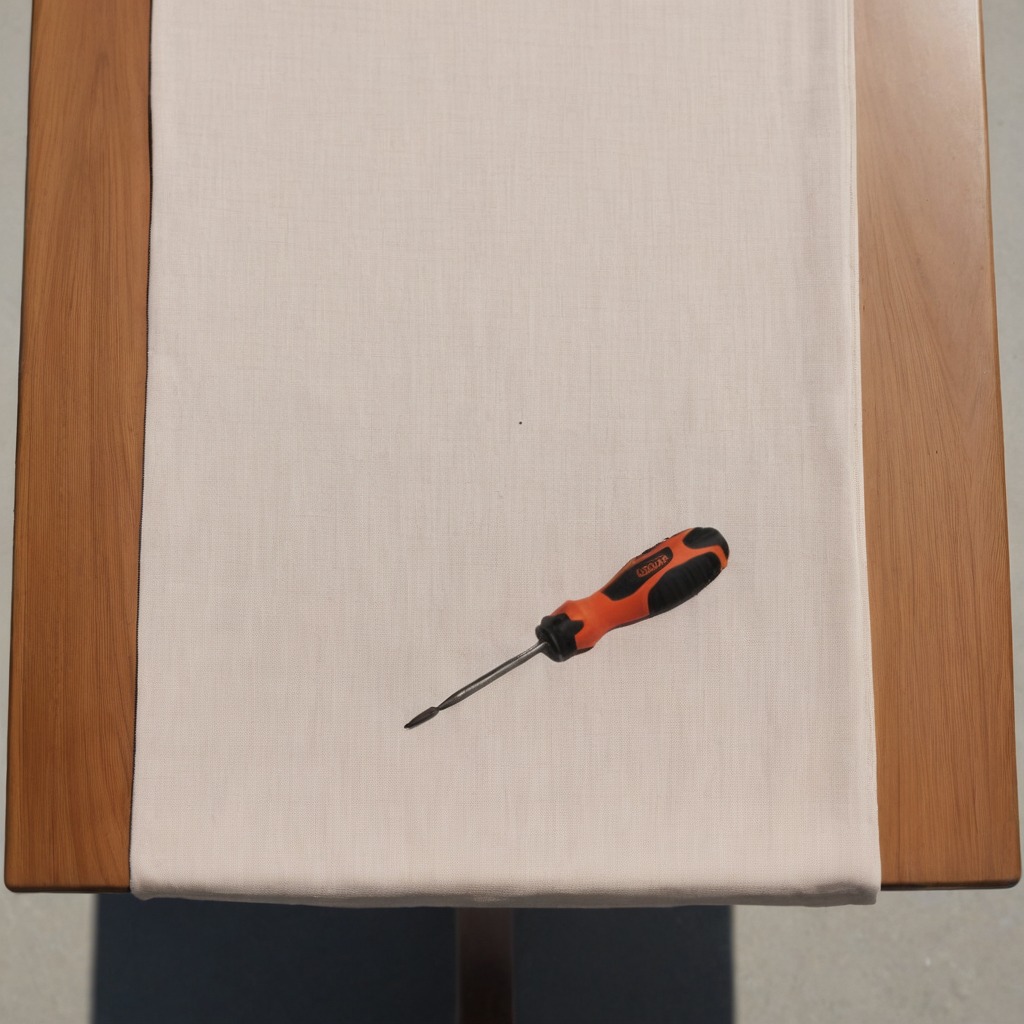
A screwdriver lies on a wooden table in an outdoor workshop during daytime bright natural light soft shadows worn but beneath the cloth